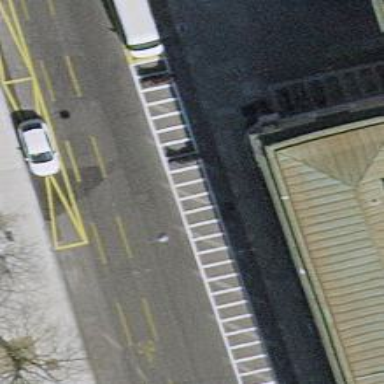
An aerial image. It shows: Motorcycle parking facility.